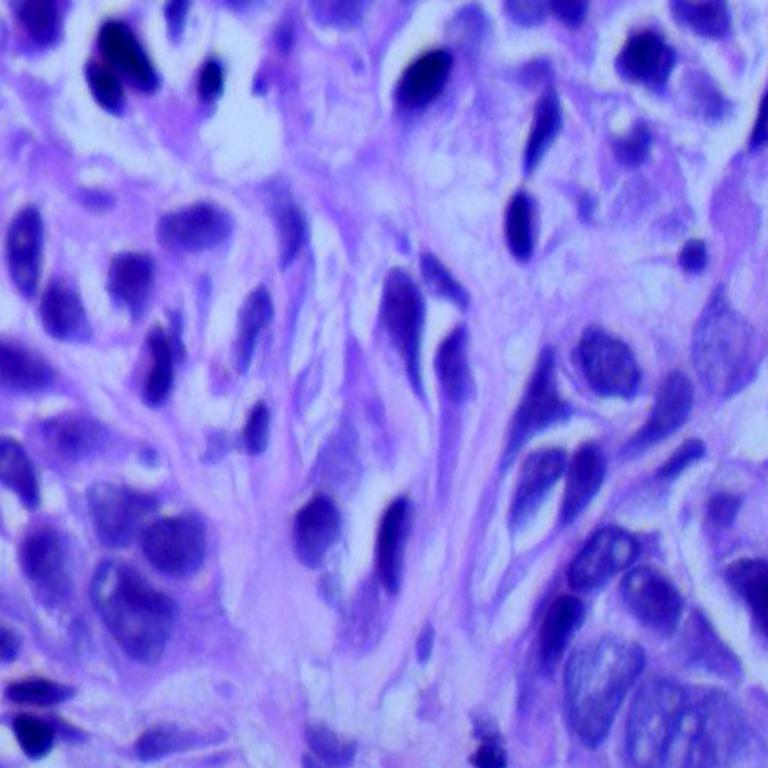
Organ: lung
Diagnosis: adenocarcinomas